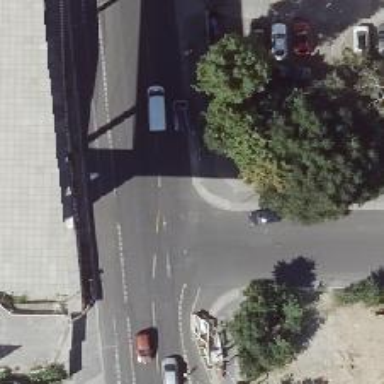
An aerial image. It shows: Asphalt footway with unmarked crossing.